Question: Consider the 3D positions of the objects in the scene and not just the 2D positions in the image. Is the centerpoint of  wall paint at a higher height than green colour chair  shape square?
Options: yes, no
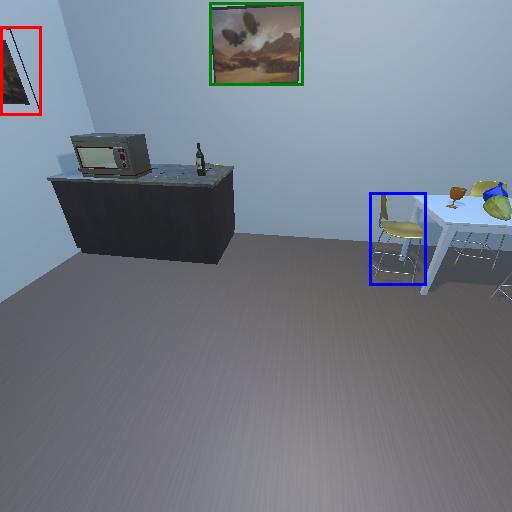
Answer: yes